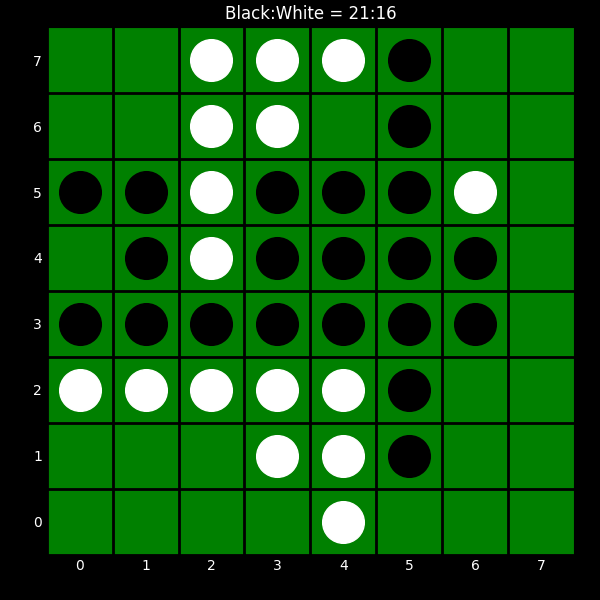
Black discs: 21
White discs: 16